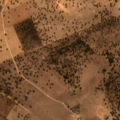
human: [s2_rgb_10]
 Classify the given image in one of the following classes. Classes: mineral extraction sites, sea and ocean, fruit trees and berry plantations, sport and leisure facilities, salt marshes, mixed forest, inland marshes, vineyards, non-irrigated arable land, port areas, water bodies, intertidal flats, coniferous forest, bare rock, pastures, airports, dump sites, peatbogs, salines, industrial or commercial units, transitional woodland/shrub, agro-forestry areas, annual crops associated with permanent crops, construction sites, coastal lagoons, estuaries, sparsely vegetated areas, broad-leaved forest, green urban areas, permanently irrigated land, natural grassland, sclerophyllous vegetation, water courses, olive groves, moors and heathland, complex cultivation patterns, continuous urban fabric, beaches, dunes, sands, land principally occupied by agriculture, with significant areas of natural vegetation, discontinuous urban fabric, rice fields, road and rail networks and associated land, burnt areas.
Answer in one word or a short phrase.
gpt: non-irrigated arable land, agro-forestry areas